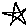
Label: star